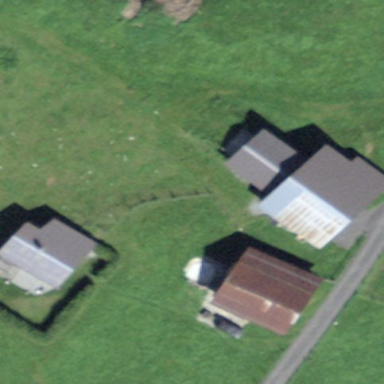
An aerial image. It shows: Barn.